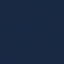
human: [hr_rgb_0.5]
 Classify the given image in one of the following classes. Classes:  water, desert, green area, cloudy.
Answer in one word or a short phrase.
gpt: water